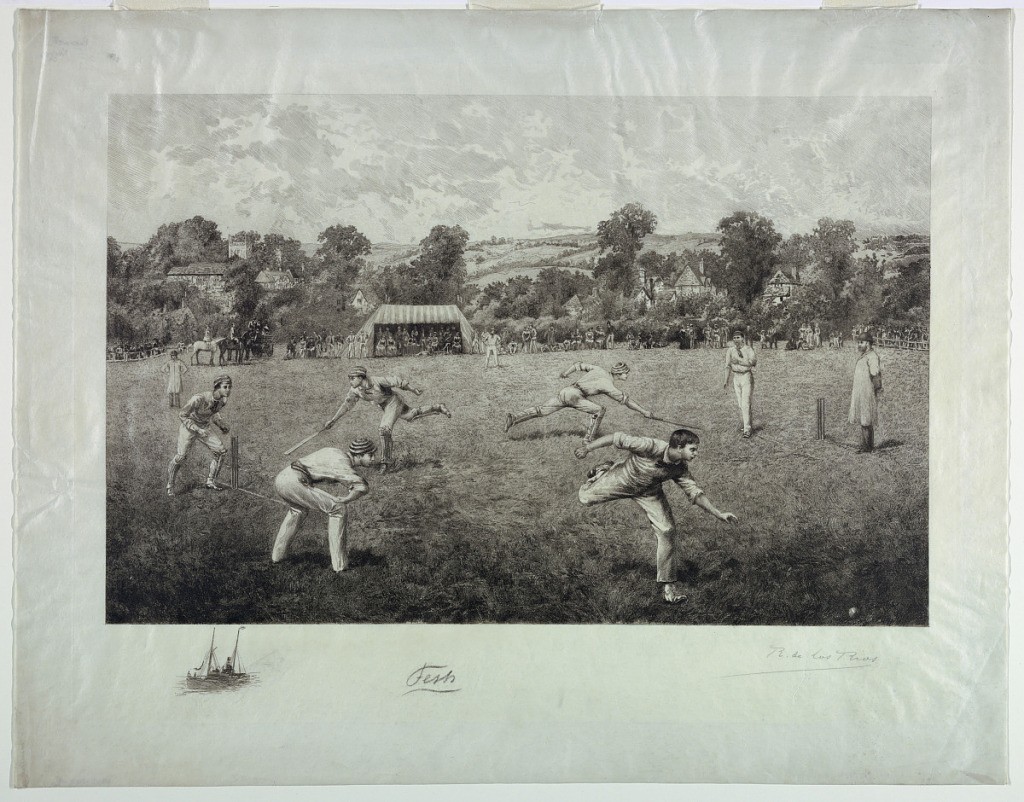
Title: Cricket Game
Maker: Ricardo de los Ríos, Spanish, 1847 - 1929
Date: ca. 1890
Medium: Engraving on vellum
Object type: Print
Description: Young men playing cricket on a large field. A tent, center, and people lined up along the edge of the field. A village, left, and hills beyond. Lower left, a boat, with the artist's name (in graphite), lower right.